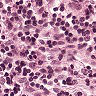
Metastatic tissue present: no